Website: home-depot
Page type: billing-address
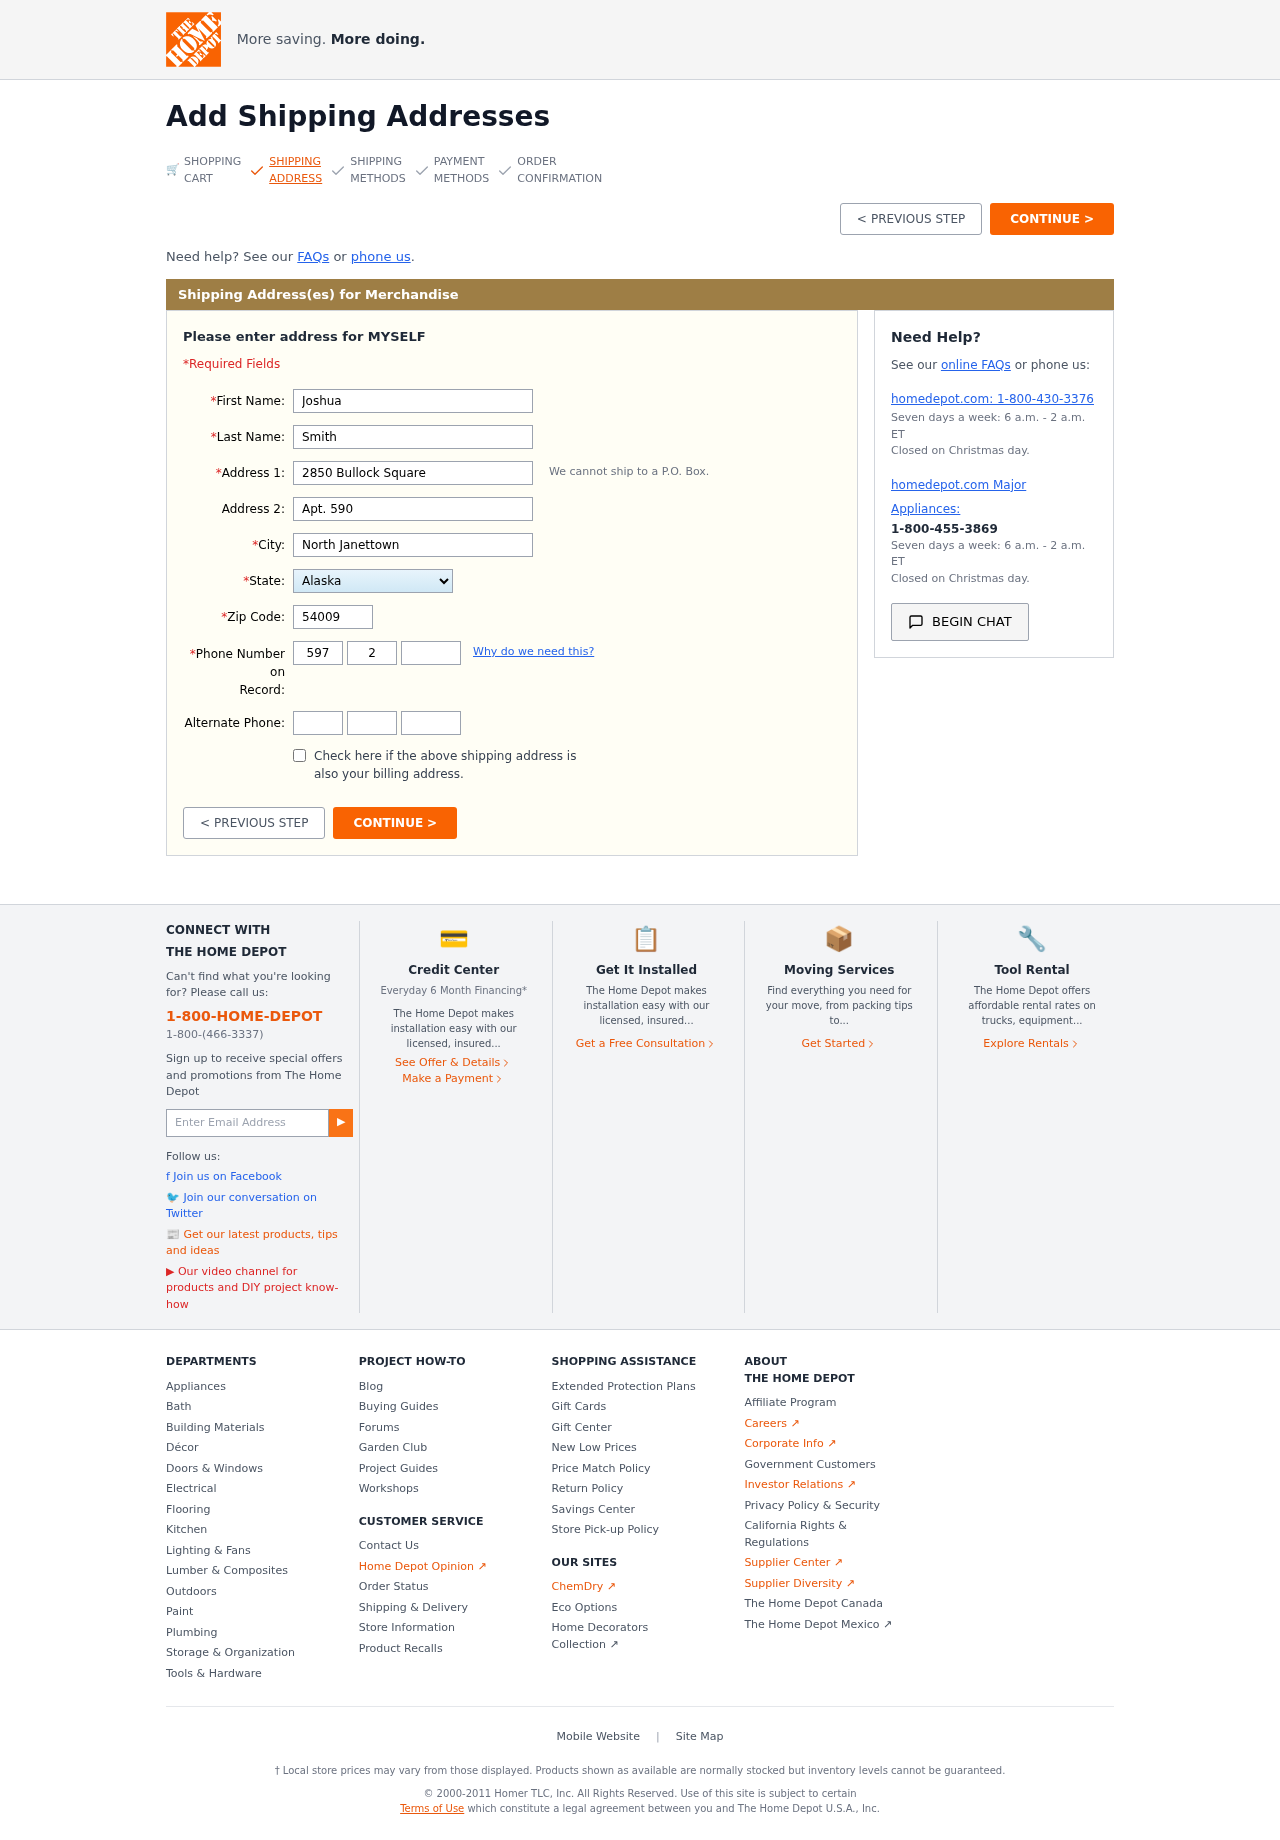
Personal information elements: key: PII_STATE
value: Alaska
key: PII_FIRSTNAME
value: Joshua
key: PII_LASTNAME
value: Smith
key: PII_STREET
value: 2850 Bullock Square
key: PII_STREET2
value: Apt. 590
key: PII_CITY
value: North Janettown
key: PII_POSTCODE
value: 54009
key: PII_PHONE_AREA
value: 597
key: PII_PHONE_PREFIX
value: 258
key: PII_PHONE_LINE
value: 8340